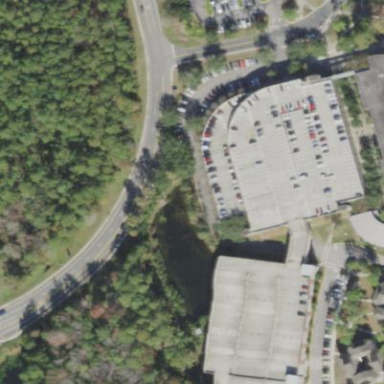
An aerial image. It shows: Multi-storey parking building.